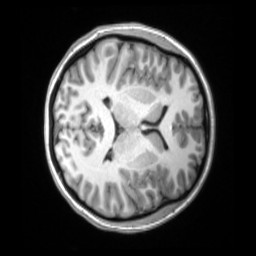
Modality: T1w
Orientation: axial
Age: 21
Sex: female
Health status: ill
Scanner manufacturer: siemens
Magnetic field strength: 3 T
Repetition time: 2.2 s
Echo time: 0.00157 s